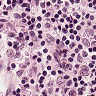
Metastatic tissue present: no